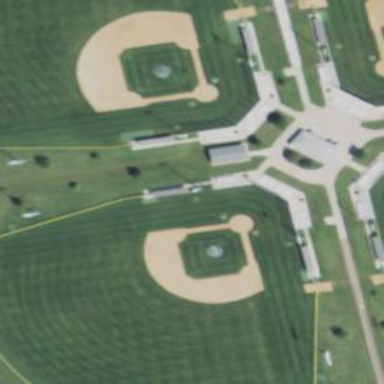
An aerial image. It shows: Baseball pitch for leisure and sports activities.